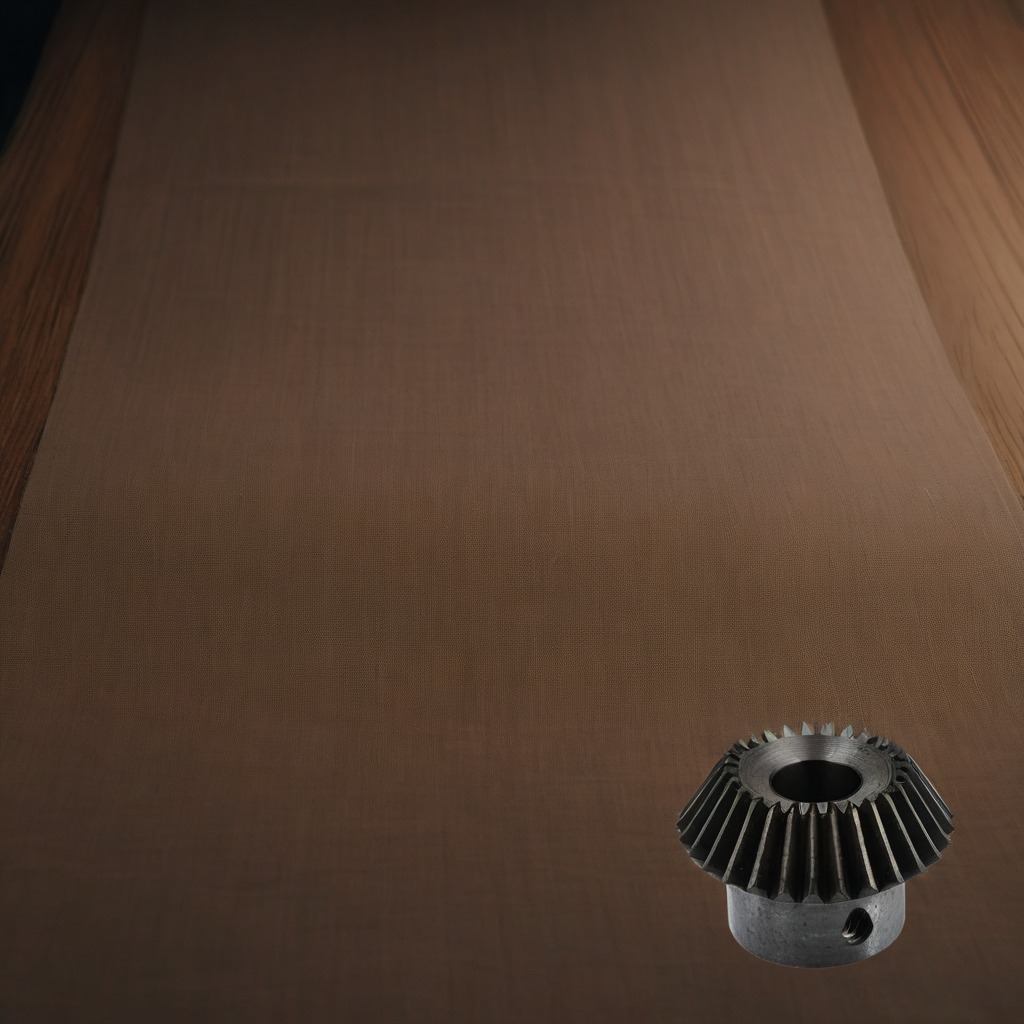
A steel gear with teeth is lying on the wooden table.